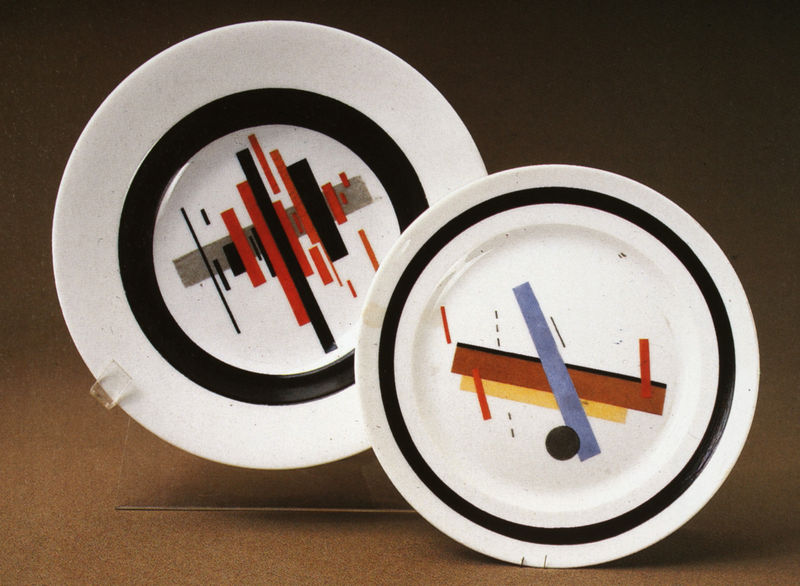
Titel: Teller "Suprematismus"
Künstler: Ilja Tschaschnik
Standort: Kuskowo
Institution: Staatliches Porzellan- und Keramikmuseum
Schlagwörter: blau, weiß, gelb, ocker, braun, grau, orange, schwarz, rot, muster, rahmen, sockel, teller, paar, kreis, rund, keramik, hellblau, zwei, fahne, moderne, russland, abstrakt, farben, modern, formen, linien, rand, essen, streifen, balken, ring, striche, bemalt, foto, fotografie, rechtecke, stütze, motiv, porzellan, ringe, geschirr, service, grafisch, strich, punkt, kreise, kunst, graphisch, senkrecht, bauhaus, diagonal, geometrisch, konstruktion, halter, platten, verschieden, geometrie, viereck, konstruktivismus, geometrische formen, miro, sachlichkeit, from, schearz, suppenteller, hunge, abstrak, malewitsch, suprematismus, kasimir, mondrian, malewich, elementar, schwarze rechtecke, rbraun, rußlans